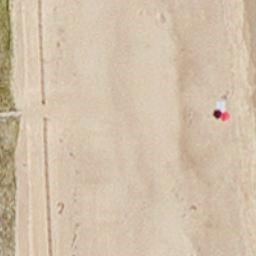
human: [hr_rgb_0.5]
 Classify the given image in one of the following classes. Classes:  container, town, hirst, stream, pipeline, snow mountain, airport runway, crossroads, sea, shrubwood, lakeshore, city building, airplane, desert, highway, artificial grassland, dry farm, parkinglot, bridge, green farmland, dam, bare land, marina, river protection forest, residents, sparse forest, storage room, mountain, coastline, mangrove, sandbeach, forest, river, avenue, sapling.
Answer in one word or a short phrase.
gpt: sandbeach